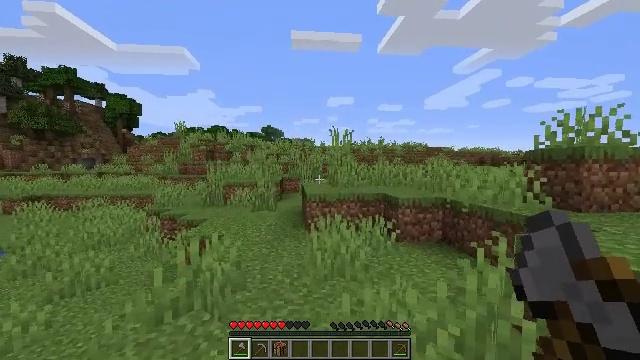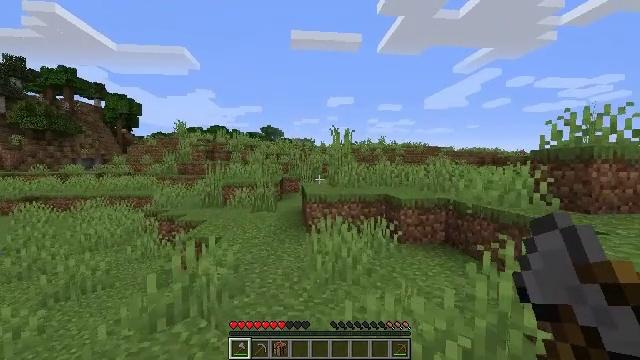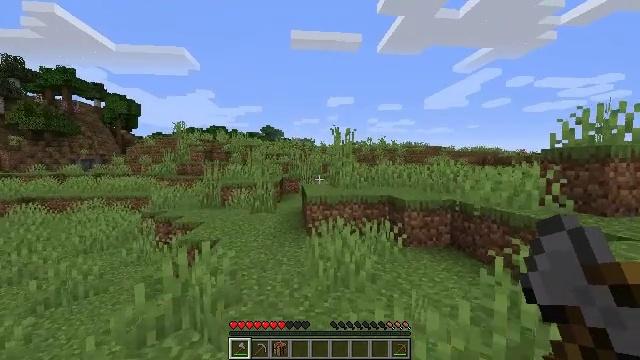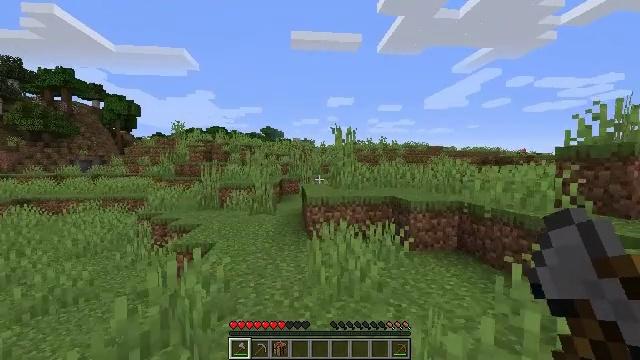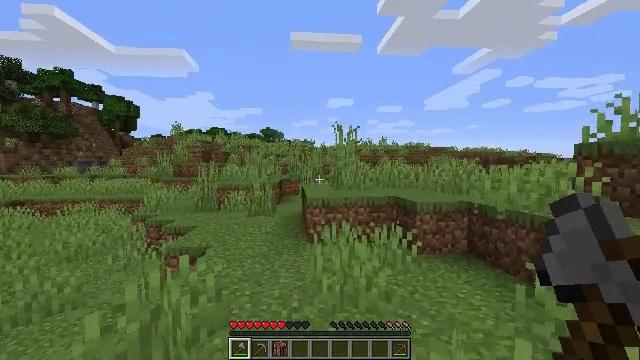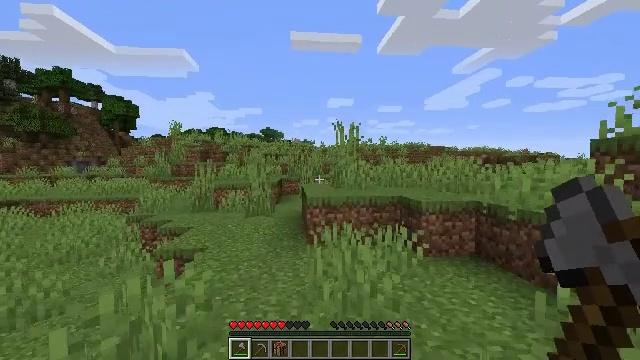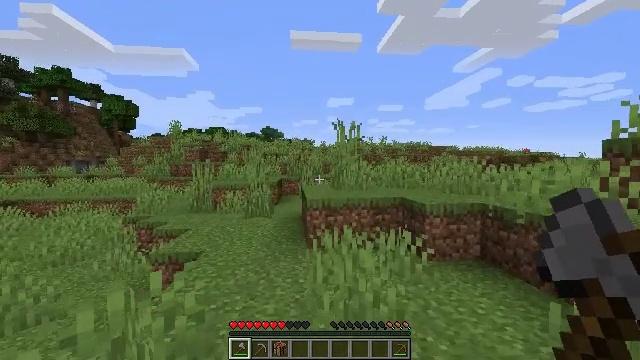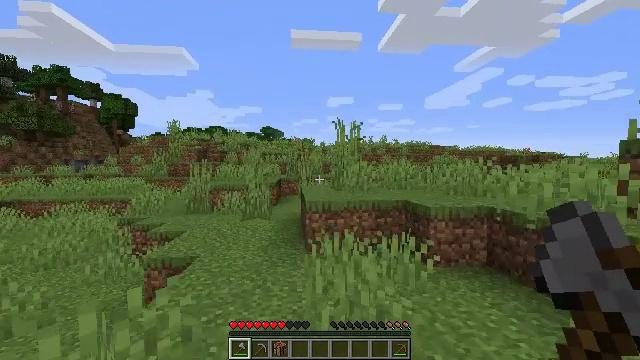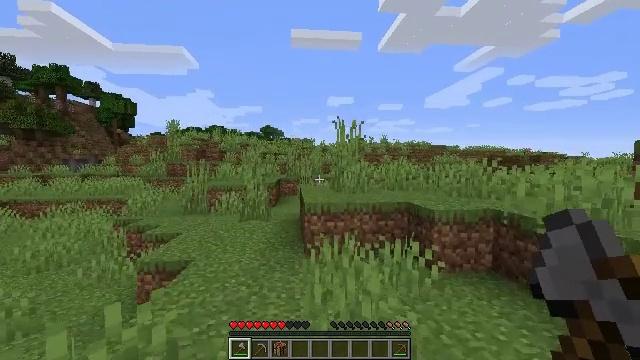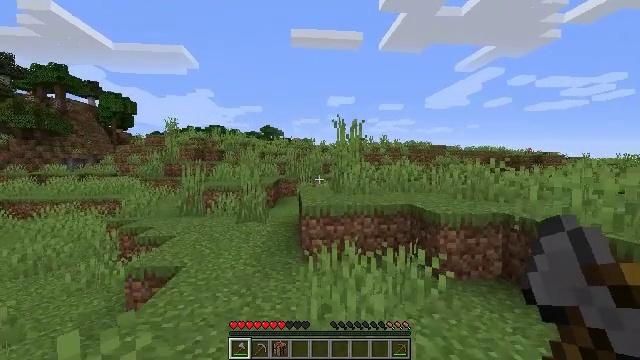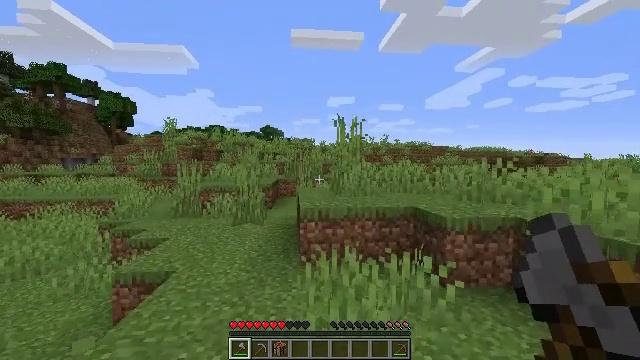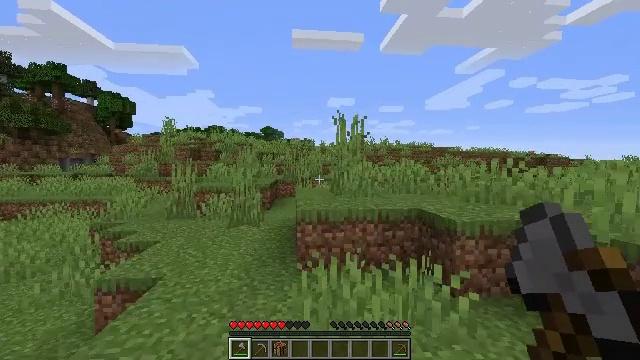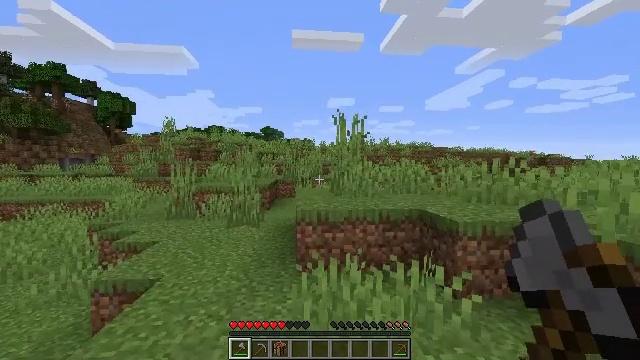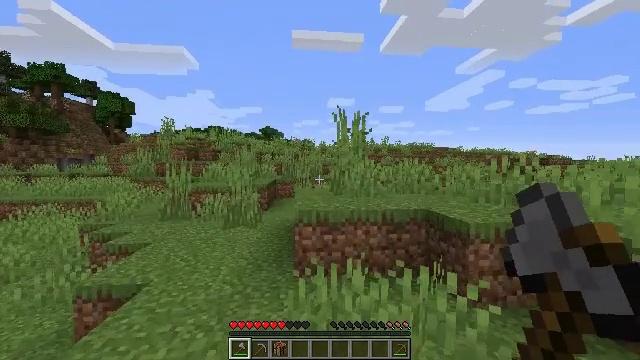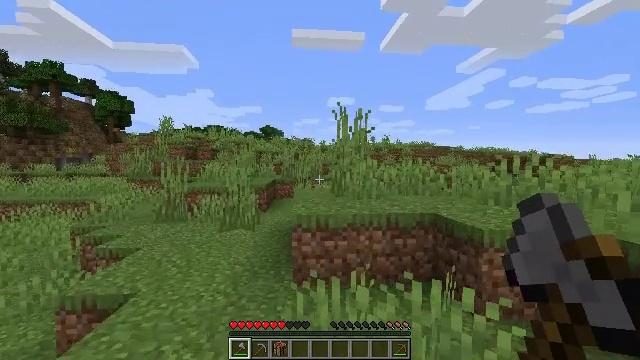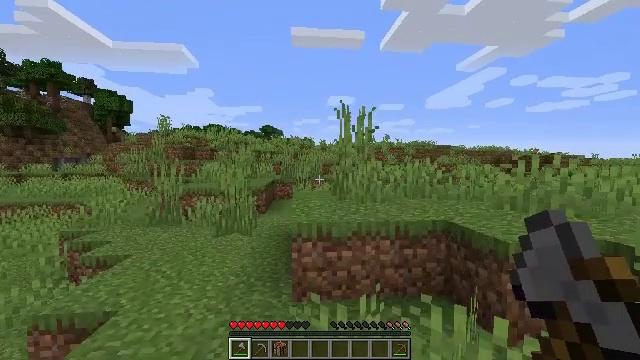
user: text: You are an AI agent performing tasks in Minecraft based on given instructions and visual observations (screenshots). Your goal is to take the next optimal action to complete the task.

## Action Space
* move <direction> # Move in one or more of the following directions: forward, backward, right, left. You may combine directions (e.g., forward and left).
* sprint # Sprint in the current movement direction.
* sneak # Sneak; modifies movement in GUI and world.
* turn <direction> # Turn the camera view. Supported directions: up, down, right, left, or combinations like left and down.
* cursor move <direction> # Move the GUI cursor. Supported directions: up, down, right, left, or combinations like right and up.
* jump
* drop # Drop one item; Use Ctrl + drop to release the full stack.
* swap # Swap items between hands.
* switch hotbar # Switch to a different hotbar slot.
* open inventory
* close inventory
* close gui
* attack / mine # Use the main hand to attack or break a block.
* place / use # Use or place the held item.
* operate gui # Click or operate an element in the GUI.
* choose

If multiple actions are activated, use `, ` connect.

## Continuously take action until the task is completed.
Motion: motion action
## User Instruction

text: Clear the seagrass to get an item.
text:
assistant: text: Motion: move forward
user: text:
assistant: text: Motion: move forward
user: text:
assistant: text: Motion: move forward
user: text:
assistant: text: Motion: move forward
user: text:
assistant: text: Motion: move forward
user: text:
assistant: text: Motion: move forward
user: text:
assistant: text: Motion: move forward
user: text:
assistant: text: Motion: move forward
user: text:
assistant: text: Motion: move forward
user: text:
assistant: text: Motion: move forward
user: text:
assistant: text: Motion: move forward
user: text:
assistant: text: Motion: move forward
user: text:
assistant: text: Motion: move forward
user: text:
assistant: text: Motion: move forward
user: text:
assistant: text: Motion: move forward
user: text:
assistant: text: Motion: move forward
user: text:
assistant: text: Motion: move forward
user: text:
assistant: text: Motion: move forward
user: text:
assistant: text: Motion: move forward
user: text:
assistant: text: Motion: move forward
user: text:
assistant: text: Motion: move forward
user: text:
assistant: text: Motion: move forward and move right
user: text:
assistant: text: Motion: move forward and move right
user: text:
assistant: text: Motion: move forward and move right
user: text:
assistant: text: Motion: move forward and move right
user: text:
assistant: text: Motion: move forward and move right, jump
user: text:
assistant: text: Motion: move forward and move right, jump
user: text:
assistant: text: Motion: move forward and move right, jump
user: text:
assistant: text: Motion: move forward and move right, jump
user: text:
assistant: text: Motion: move forward and move right, jump